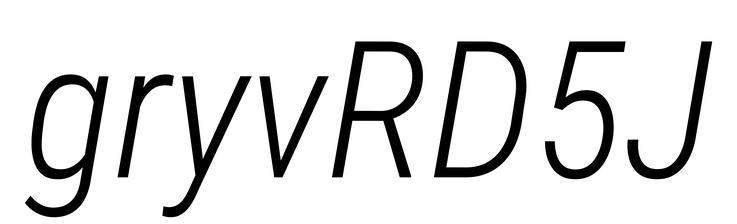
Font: Roboto-Italic_Condensed_Light_Italic